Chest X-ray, PA view. Patient: 27 years old, sex F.
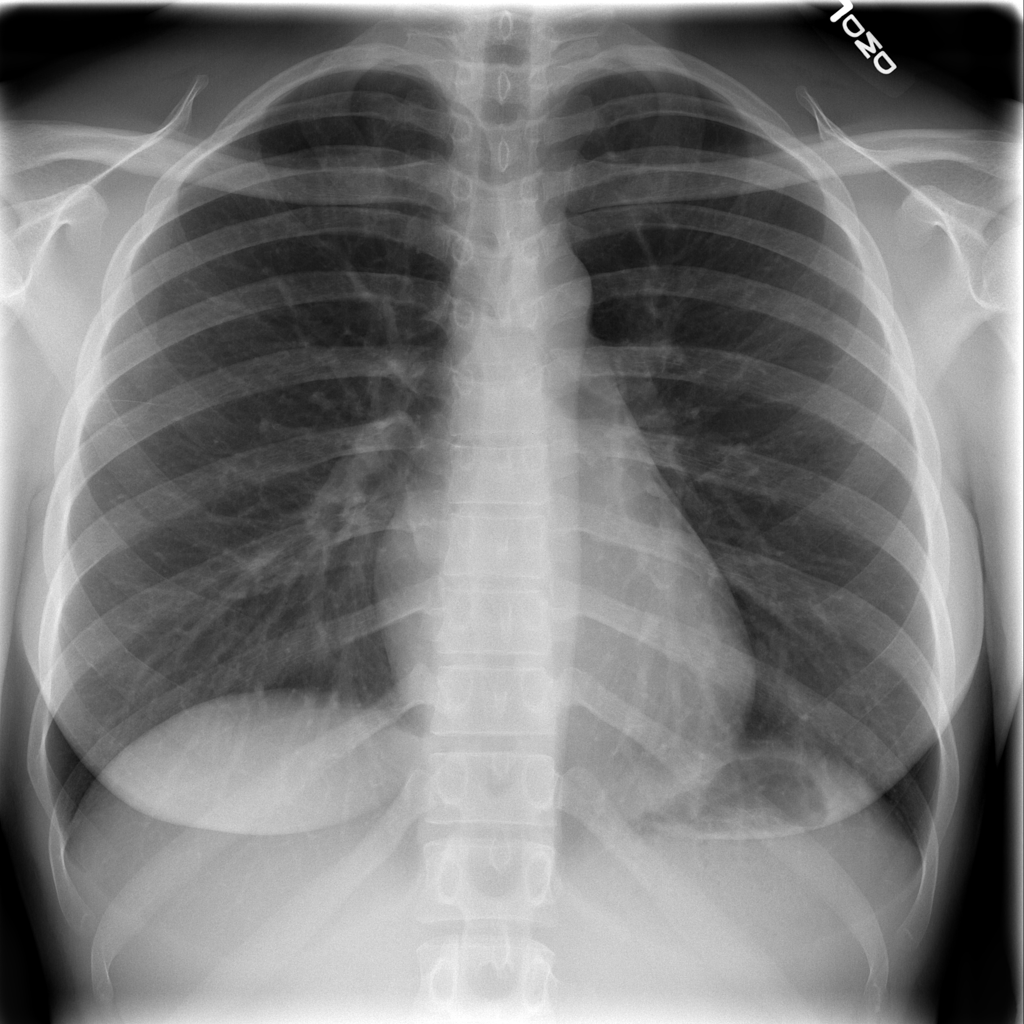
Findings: No Finding